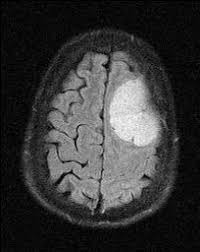
Label: meningioma